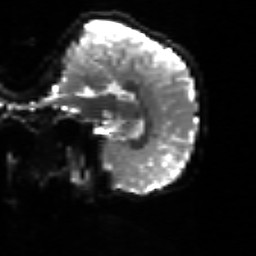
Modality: sbref
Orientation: sagittal
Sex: female
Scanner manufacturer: siemens
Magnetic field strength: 3 T
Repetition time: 5 s
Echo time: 0.071 s